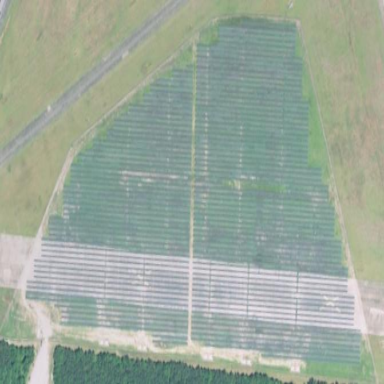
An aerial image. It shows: Solar power plant enclosed by fence. The plant generates electricity using photovoltaic technology.